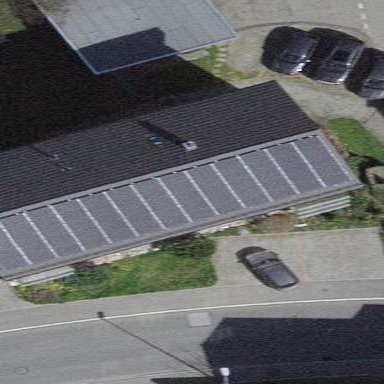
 consisting of solar photovoltaic panels."